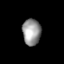
Tissue: lung
Cell type: Endothelial cells
Senescence score: 0.5814
Nuclear area (px): 473
Mean DAPI intensity: 150.962